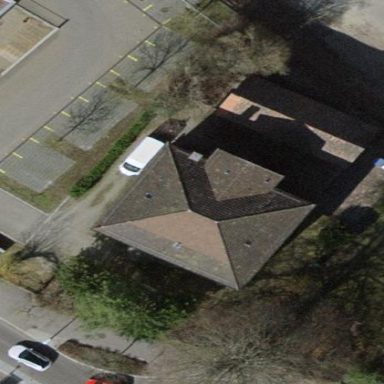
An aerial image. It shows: Building with gabled roof.